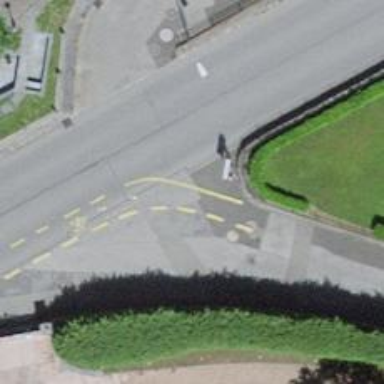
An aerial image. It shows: Bollard barrier.